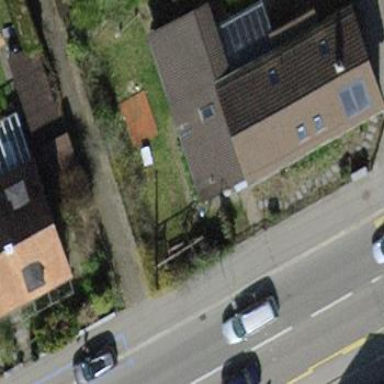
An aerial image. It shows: Detached building with gabled tile roof.